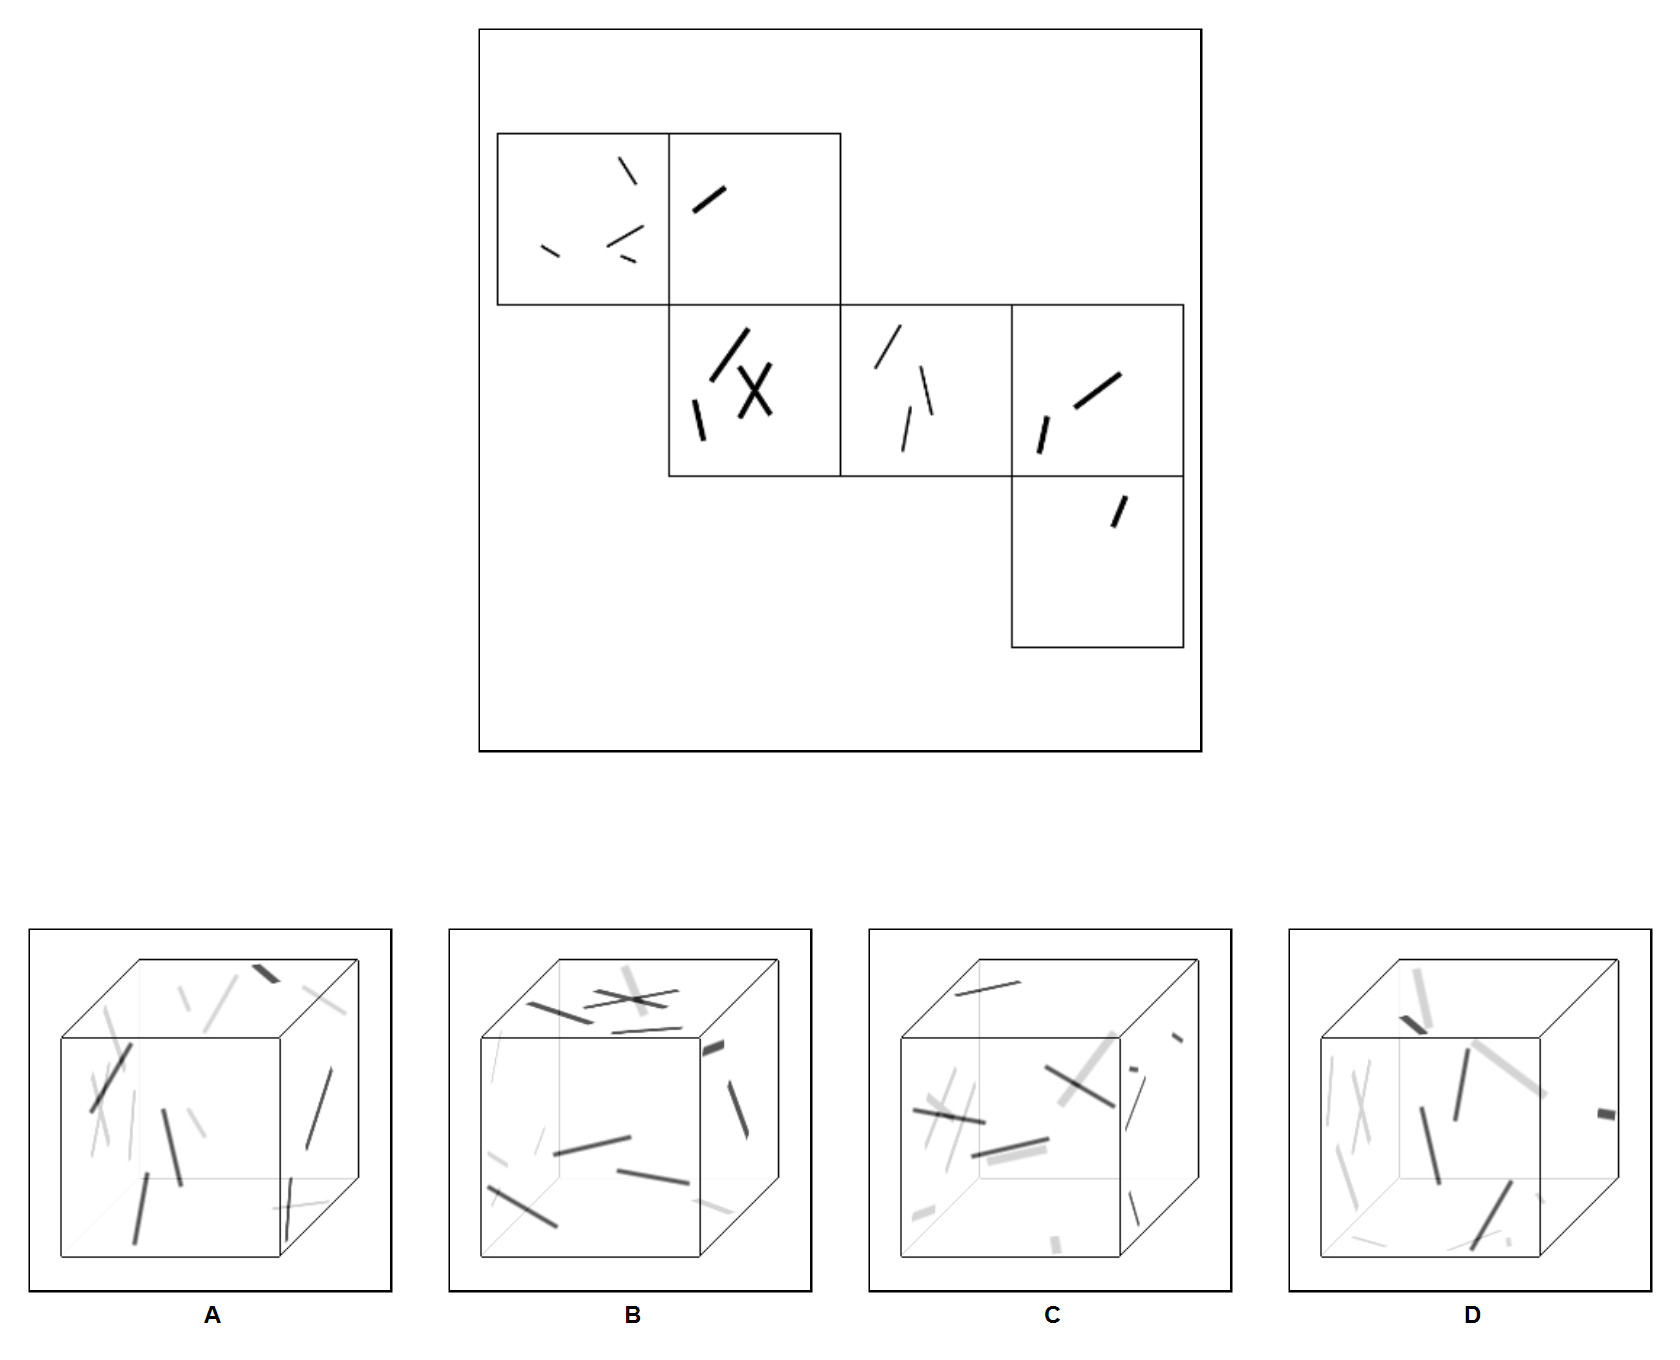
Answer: A